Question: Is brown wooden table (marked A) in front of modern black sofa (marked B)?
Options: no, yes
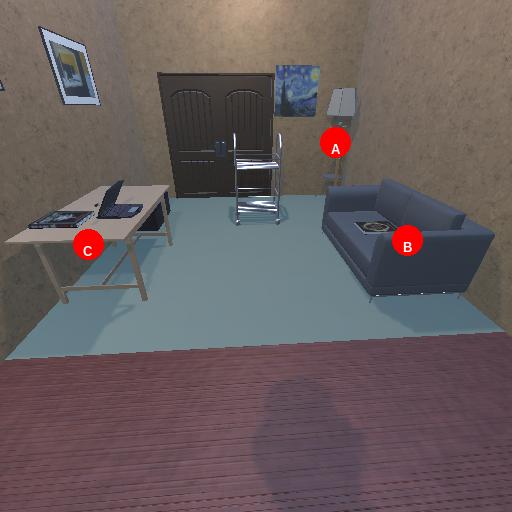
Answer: no